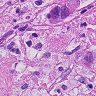
Metastatic tissue present: yes